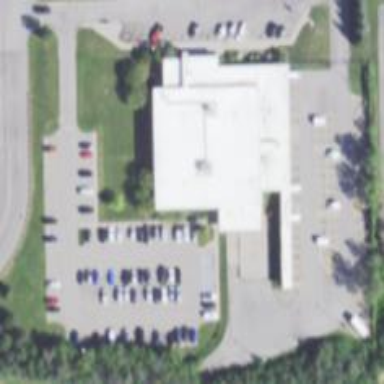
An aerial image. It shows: Building that serves as post office.